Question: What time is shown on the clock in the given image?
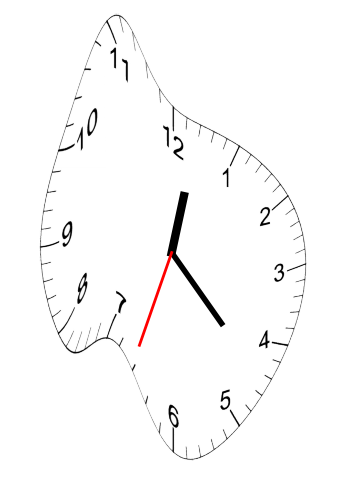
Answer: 12:22:33